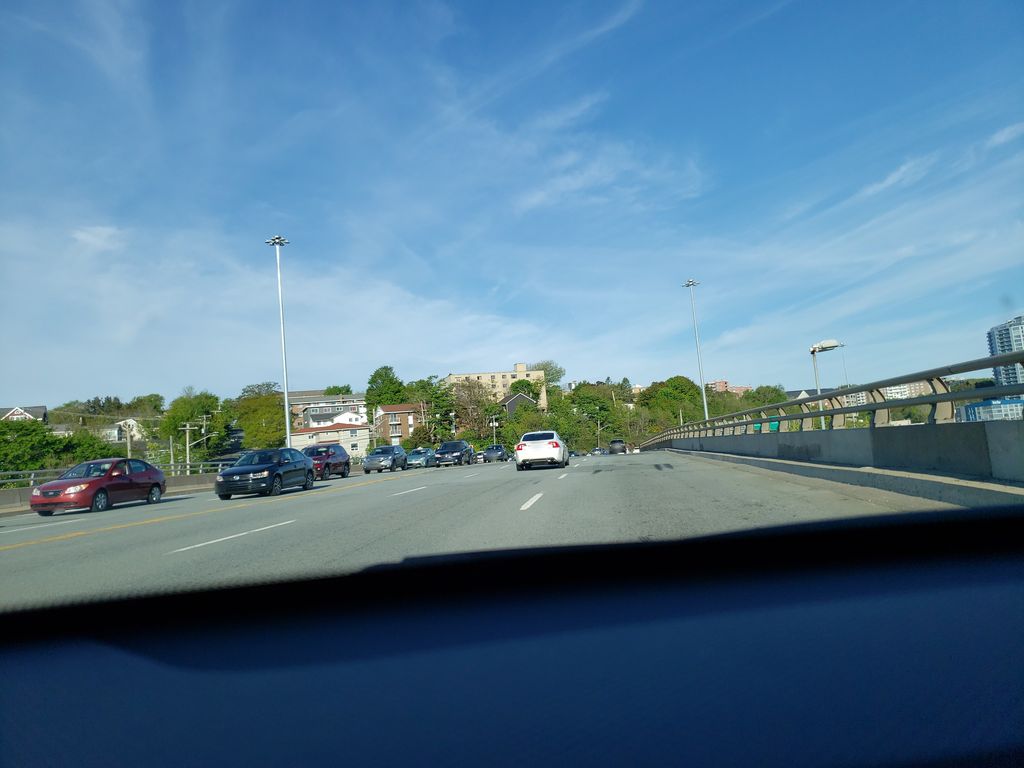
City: halifax